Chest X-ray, PA view. Patient: 55 years old, sex M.
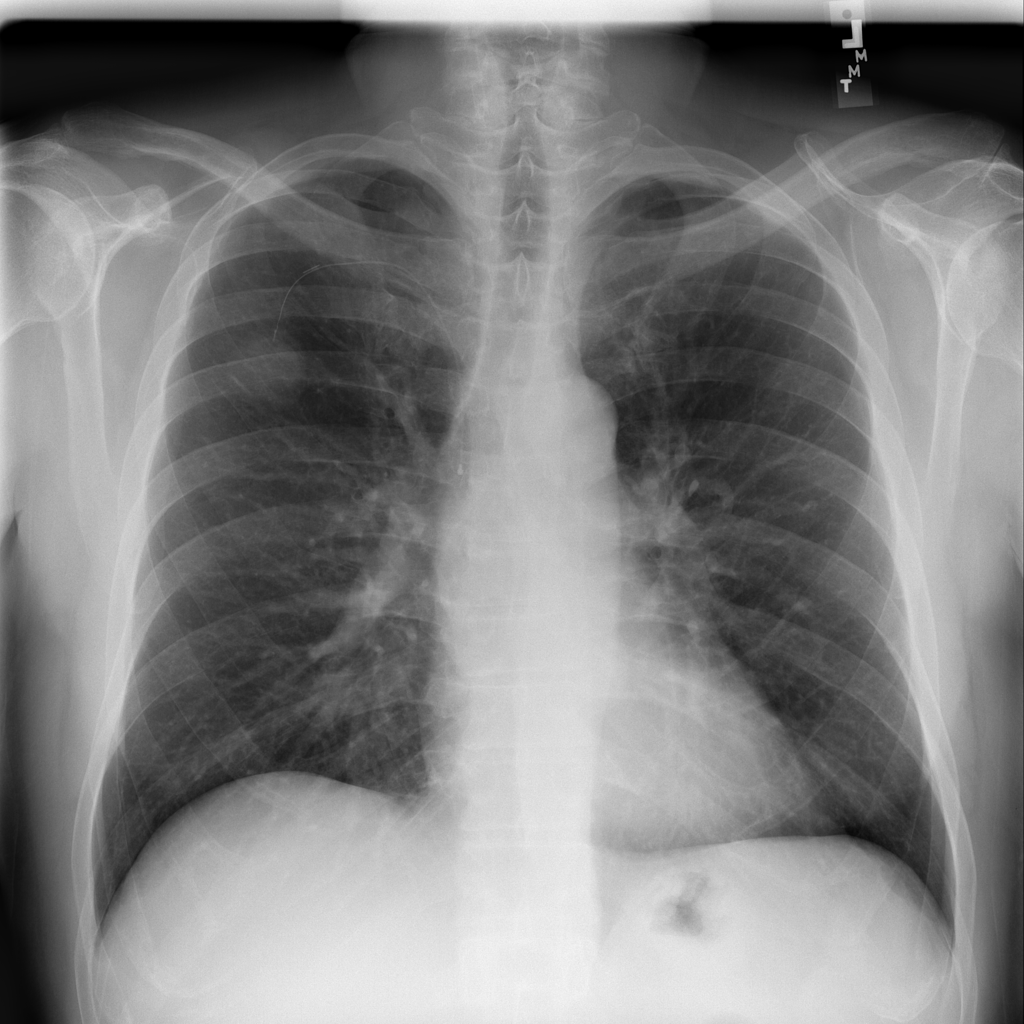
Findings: No Finding